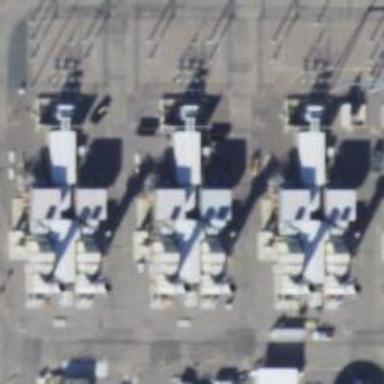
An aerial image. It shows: Gas-powered generator. It is gas turbine type generator.